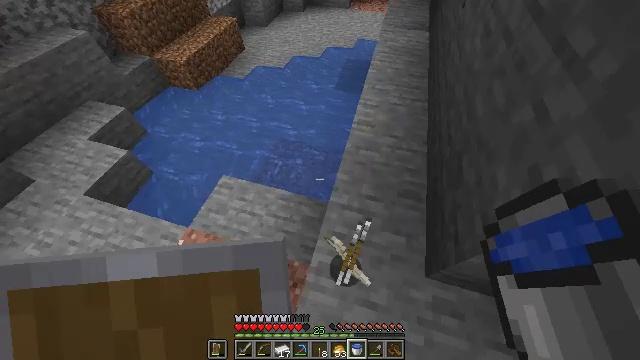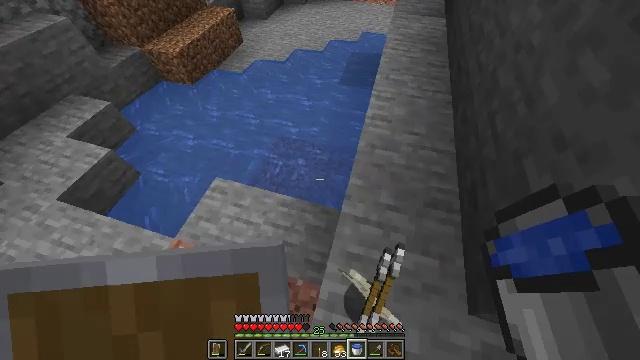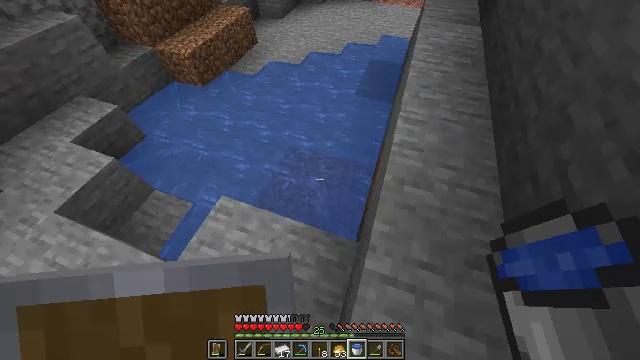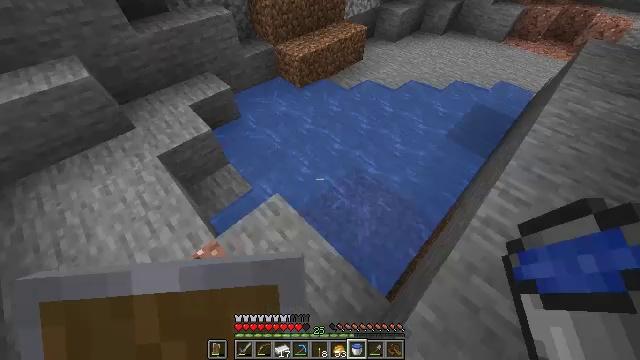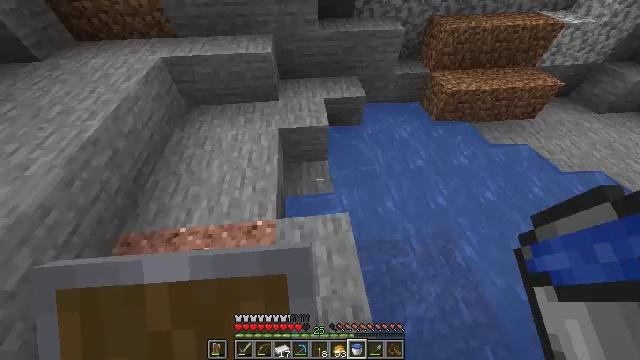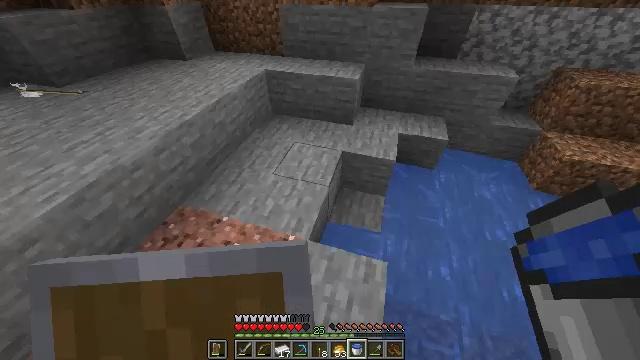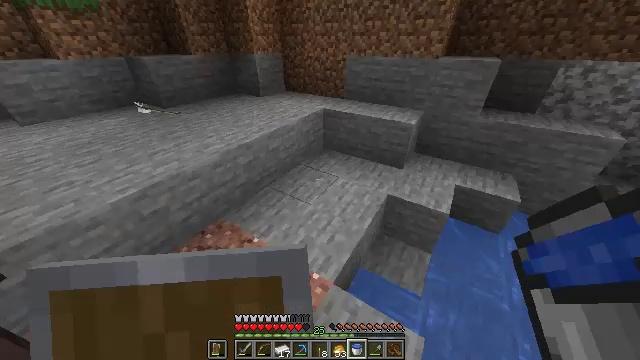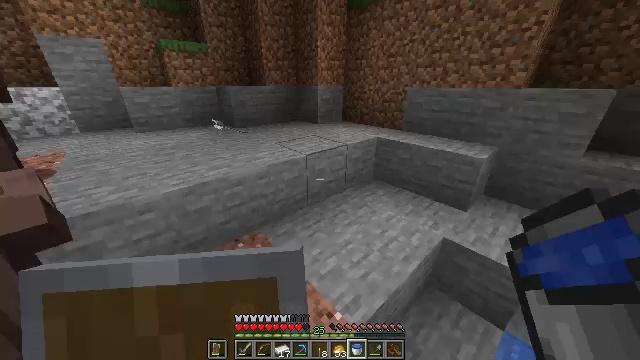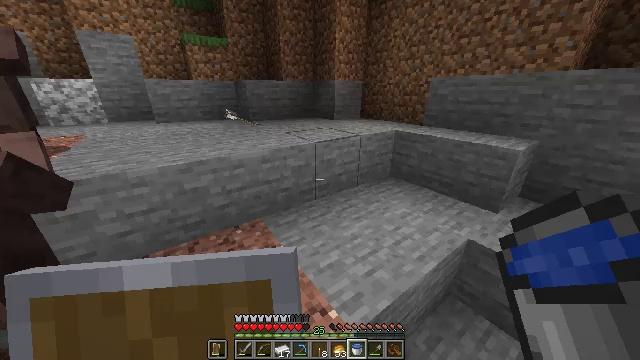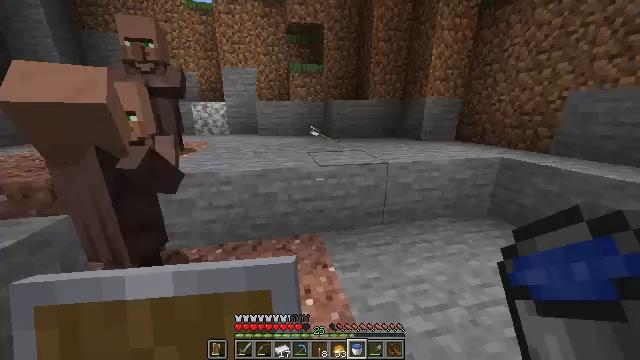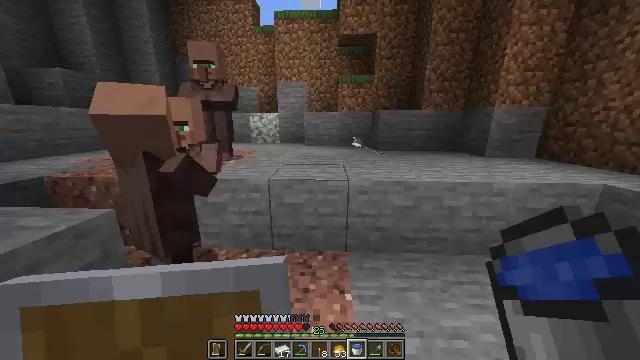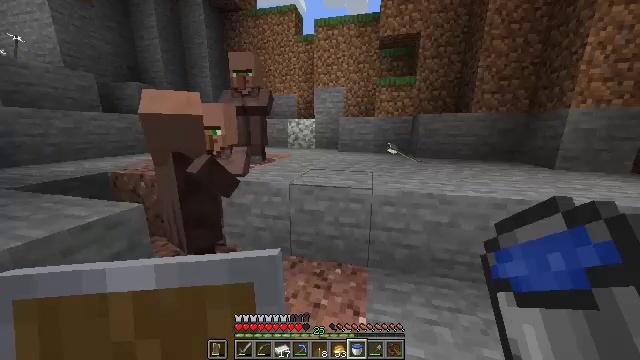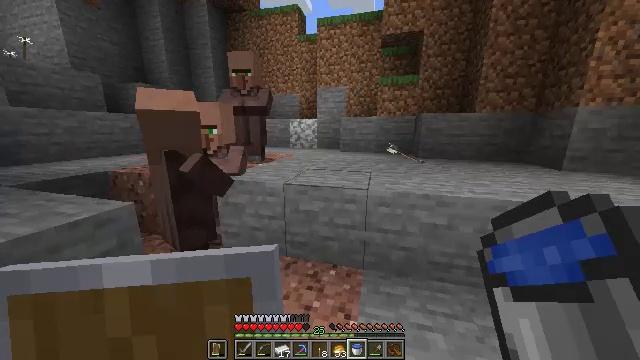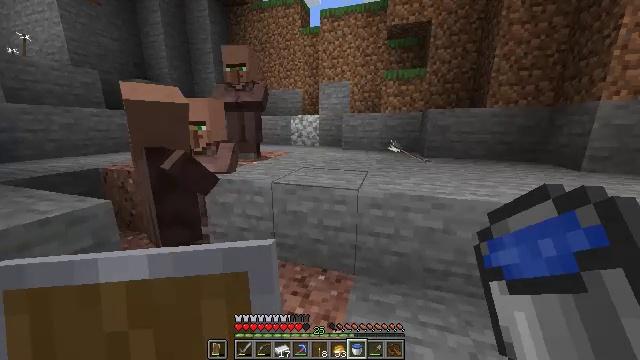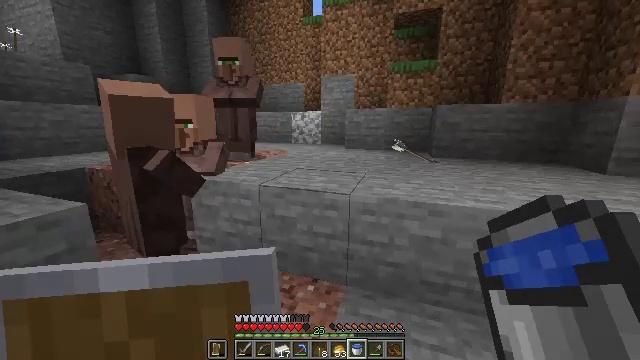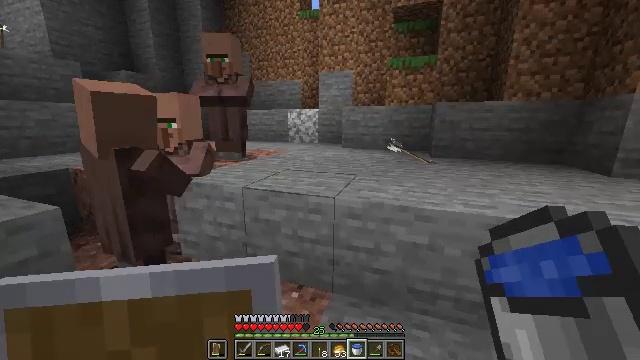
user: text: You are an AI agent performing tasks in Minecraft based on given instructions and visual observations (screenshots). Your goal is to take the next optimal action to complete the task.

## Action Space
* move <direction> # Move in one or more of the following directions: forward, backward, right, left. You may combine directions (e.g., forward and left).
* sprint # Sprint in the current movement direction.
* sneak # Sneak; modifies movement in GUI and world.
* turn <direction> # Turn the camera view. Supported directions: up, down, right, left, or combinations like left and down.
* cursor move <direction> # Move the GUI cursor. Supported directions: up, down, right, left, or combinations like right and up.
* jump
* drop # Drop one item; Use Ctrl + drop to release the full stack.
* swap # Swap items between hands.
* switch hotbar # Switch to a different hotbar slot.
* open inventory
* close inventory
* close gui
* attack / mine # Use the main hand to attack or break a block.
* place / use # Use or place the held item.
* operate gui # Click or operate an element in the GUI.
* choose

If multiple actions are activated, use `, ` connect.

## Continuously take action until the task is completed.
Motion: motion action
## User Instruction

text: Get a coal block by crafting in a crafting table.
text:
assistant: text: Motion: move forward
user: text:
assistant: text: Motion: move forward, turn left
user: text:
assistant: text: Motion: move forward, turn left and up
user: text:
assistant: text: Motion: move forward, turn left and up
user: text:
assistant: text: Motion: move forward, turn left and up
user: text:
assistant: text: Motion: move forward, turn left and up
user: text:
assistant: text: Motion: move forward, turn left and up
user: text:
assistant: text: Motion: move forward and move right, turn left and up
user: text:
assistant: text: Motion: move forward and move right, turn left and up
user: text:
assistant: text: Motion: move forward and move right, turn left and up
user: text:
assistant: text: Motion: move forward and move right, turn left and up
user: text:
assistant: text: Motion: move right, turn left
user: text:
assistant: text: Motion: move right, turn left
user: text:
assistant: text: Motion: move right, turn left
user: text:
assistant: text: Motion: move right
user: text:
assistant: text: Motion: move forward and move right
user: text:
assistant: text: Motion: move forward and move right
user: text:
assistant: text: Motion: move forward and move right, turn left, jump
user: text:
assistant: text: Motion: move forward and move right, turn left and down, jump
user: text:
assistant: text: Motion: move right, turn left and down, jump
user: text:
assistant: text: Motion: move right, turn left and down
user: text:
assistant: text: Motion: move right
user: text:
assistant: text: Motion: move right
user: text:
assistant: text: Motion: turn left and up
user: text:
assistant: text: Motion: move forward, turn left
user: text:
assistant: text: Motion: move forward
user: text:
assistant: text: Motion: move forward, sprint, turn left and down
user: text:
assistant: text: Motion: move forward, sprint, turn left
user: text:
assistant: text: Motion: move forward, sprint, turn left and down
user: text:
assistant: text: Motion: move forward, sprint, turn left